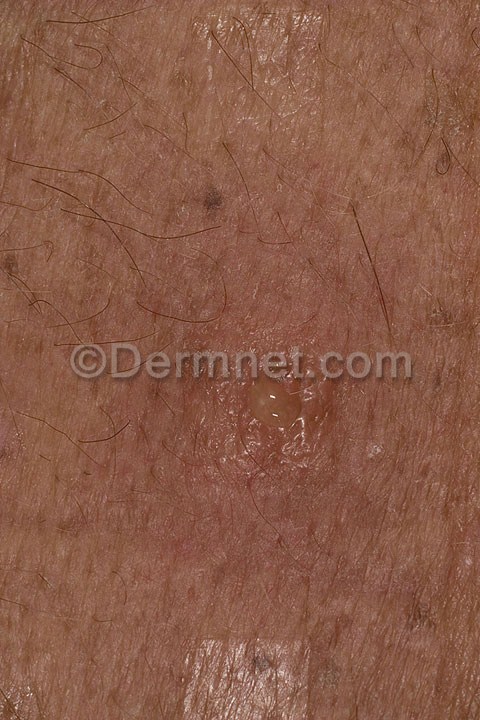
Disease: Poison Ivy Photos and other Contact Dermatitis